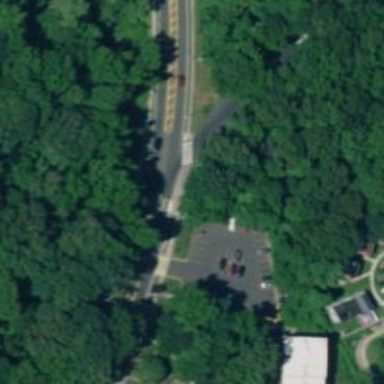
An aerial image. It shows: Footway crossing.